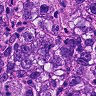
Metastatic tissue present: yes